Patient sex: M
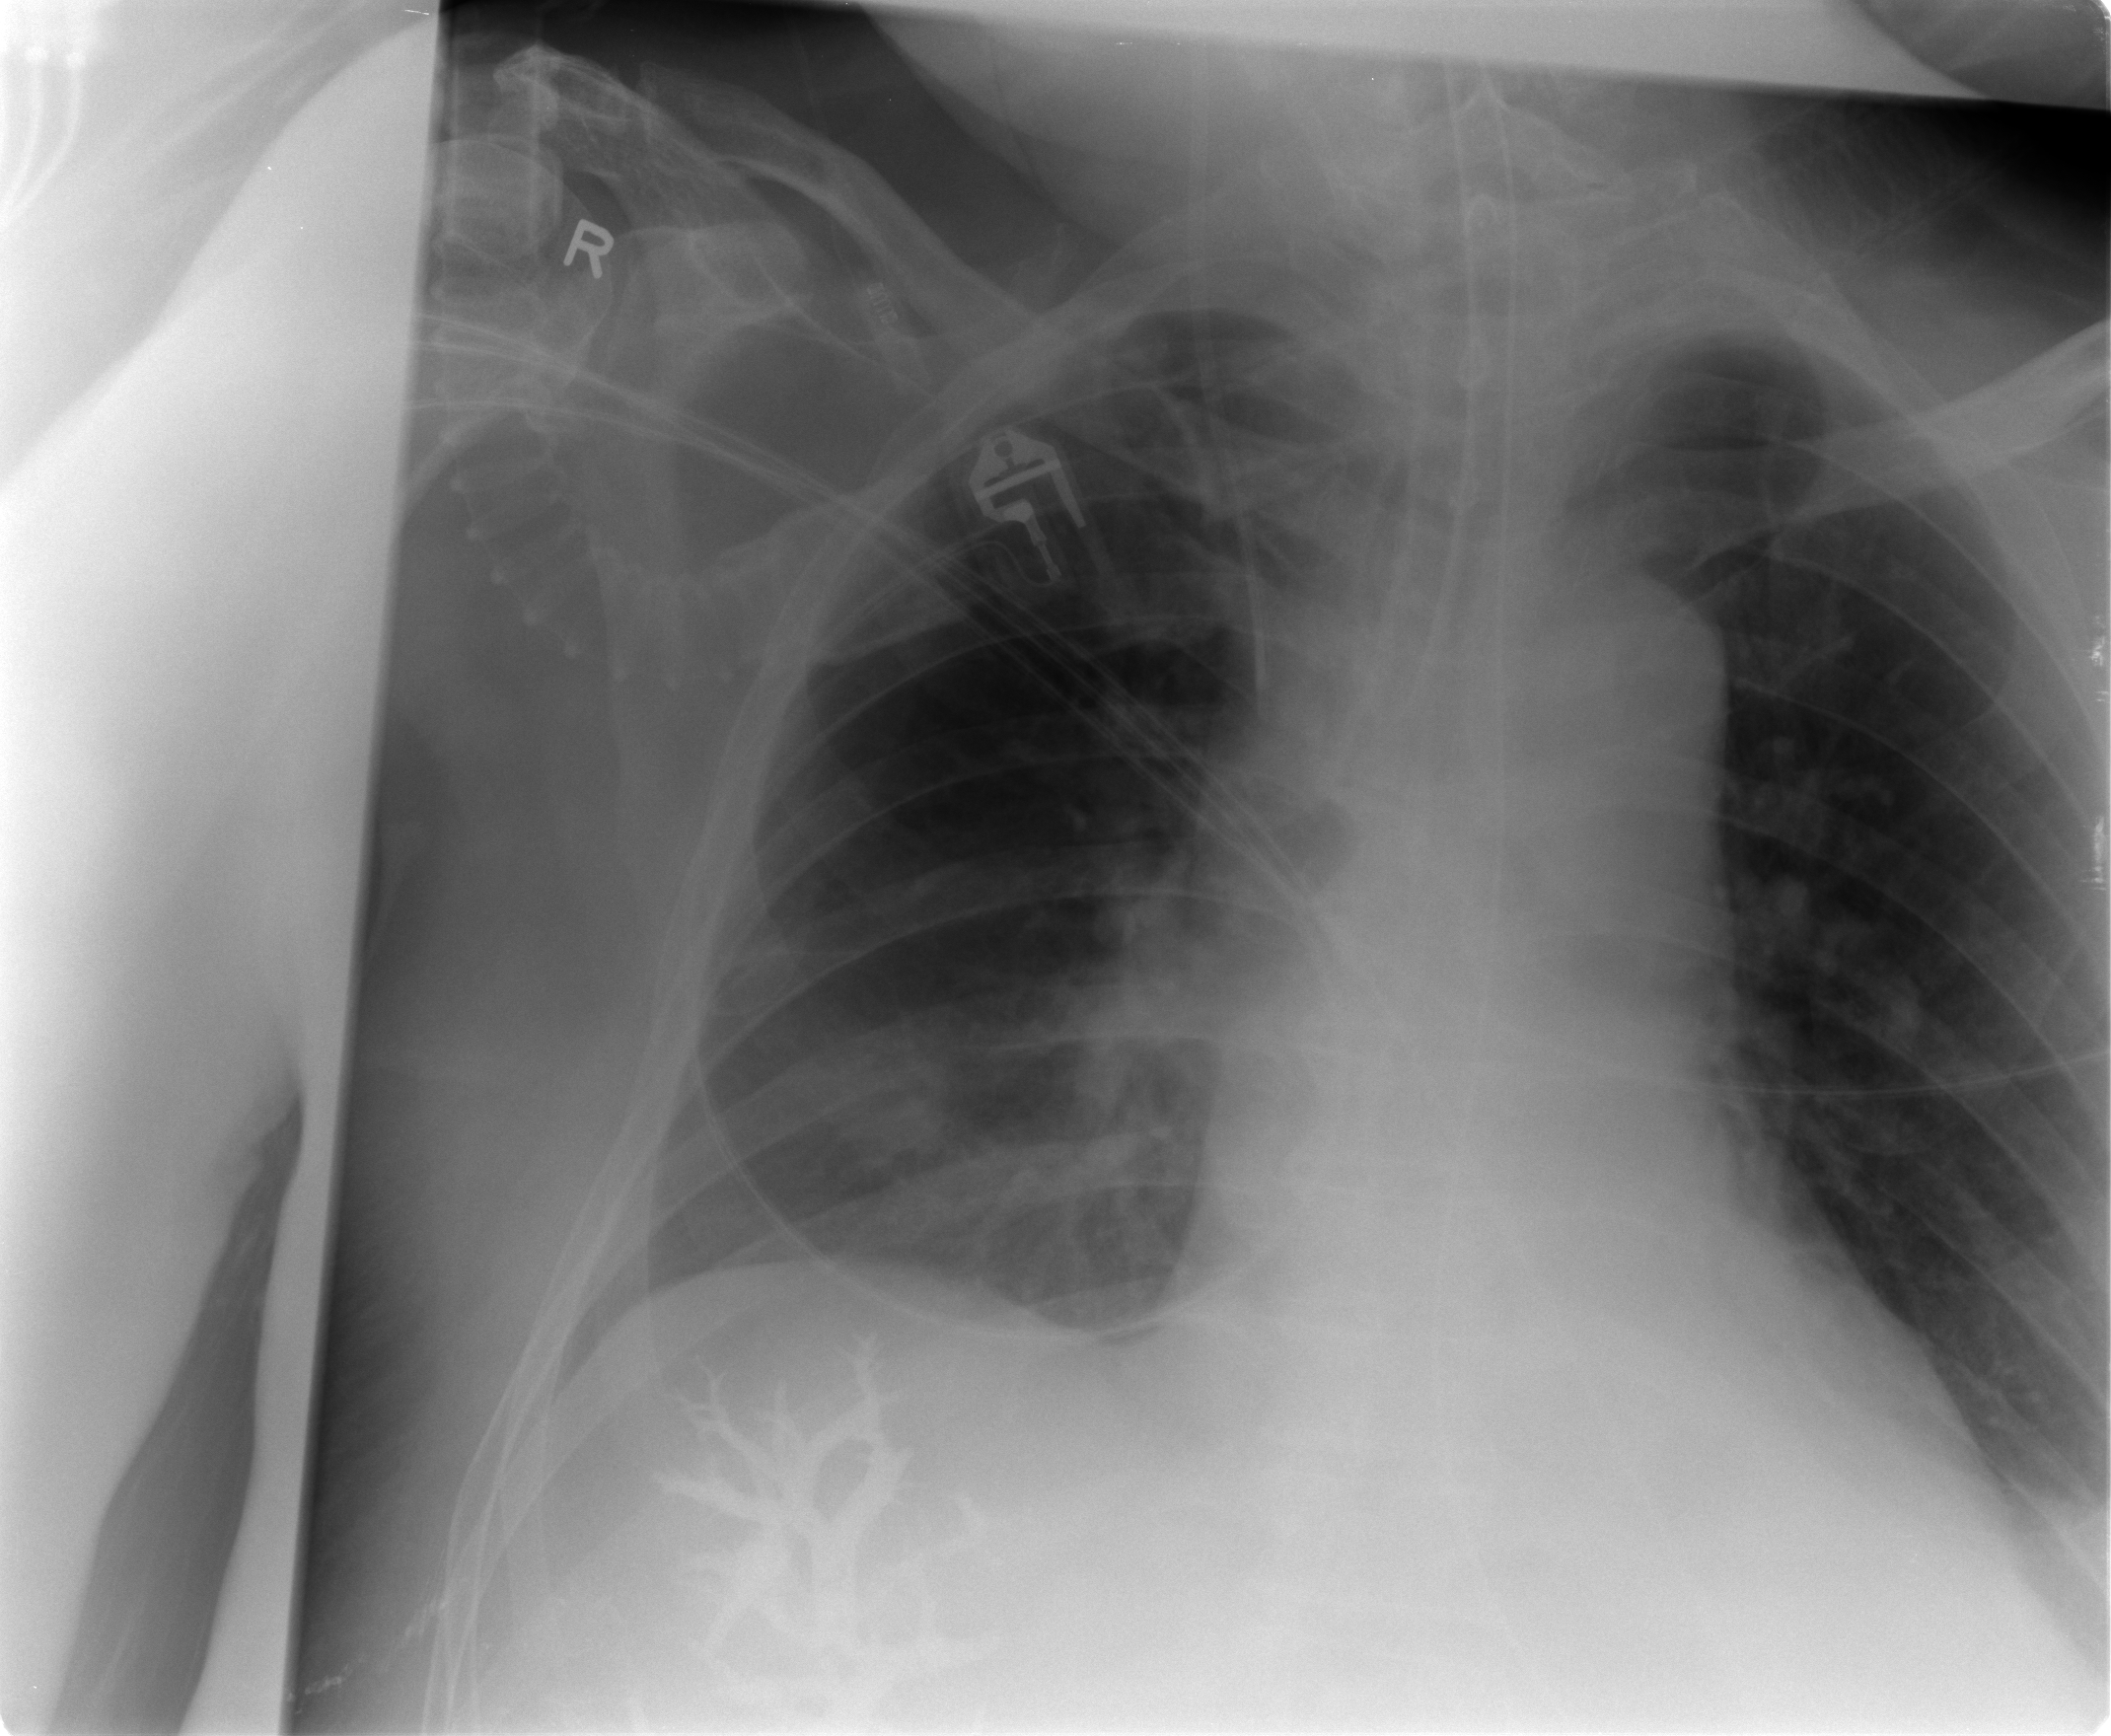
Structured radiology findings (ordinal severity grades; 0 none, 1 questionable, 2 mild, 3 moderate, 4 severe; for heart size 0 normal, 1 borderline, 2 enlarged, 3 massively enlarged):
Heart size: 0
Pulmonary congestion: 2
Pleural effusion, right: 1
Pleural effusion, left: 2
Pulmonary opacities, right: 0
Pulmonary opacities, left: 0
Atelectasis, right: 2
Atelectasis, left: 2